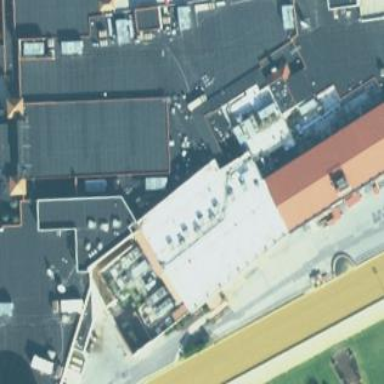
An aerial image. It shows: Building that serves as casino.